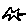
Label: star